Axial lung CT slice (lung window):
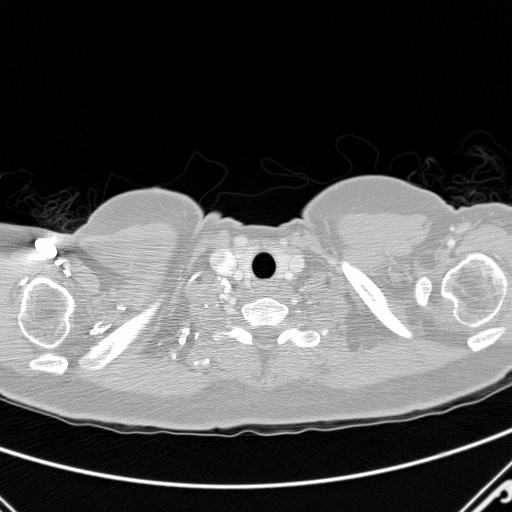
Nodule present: no